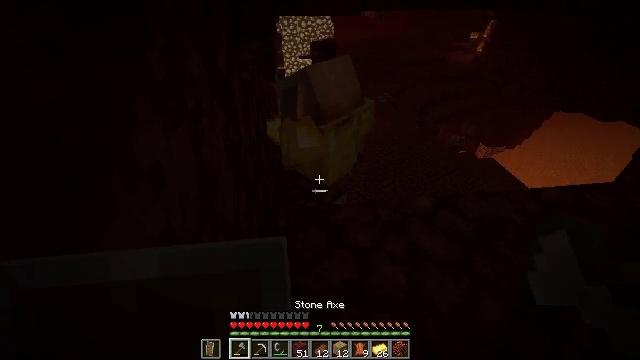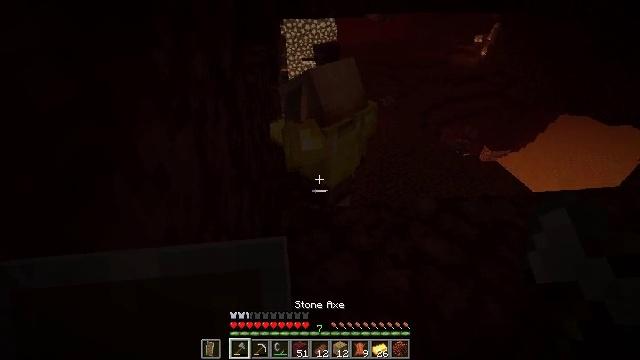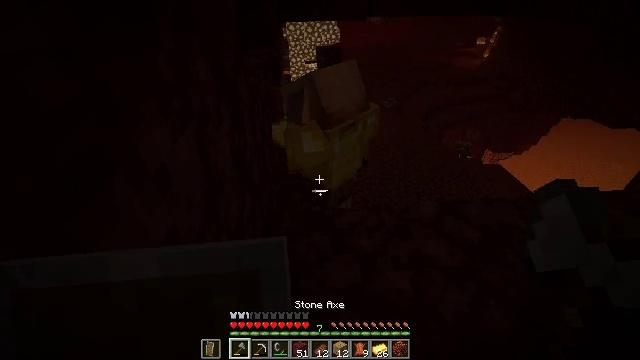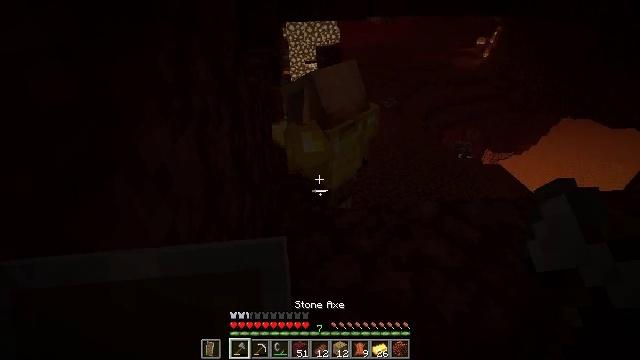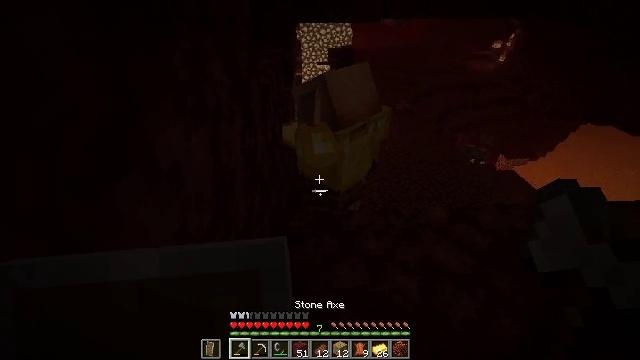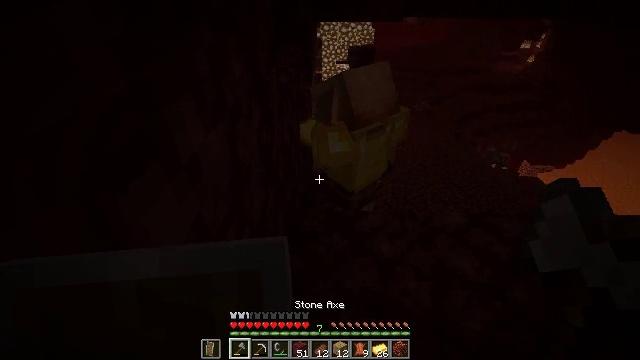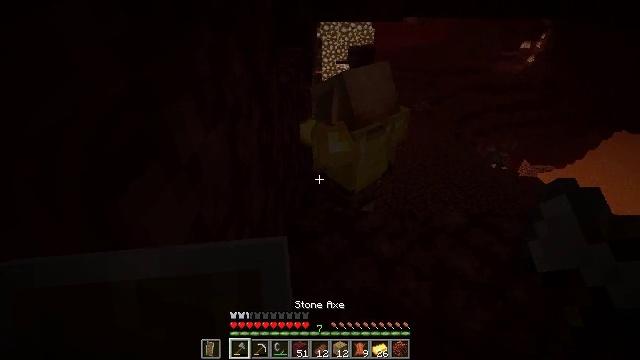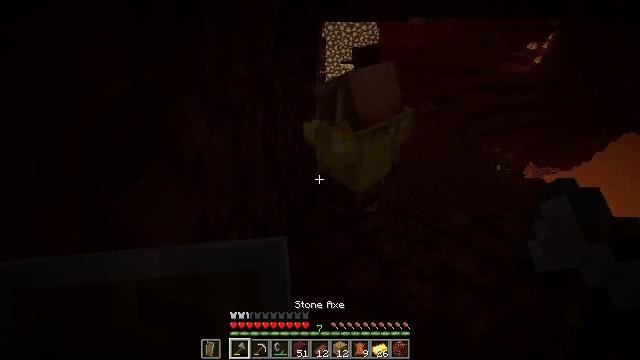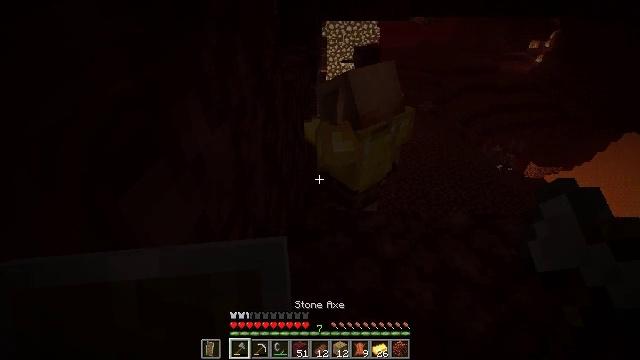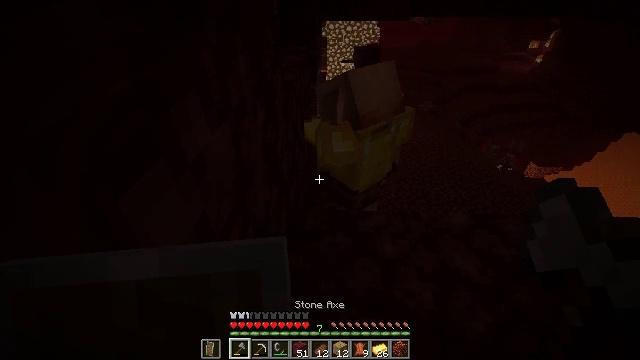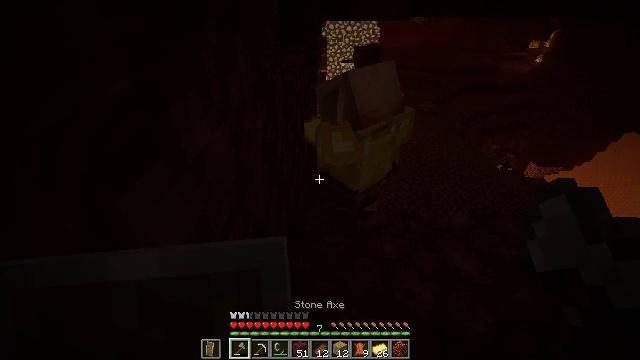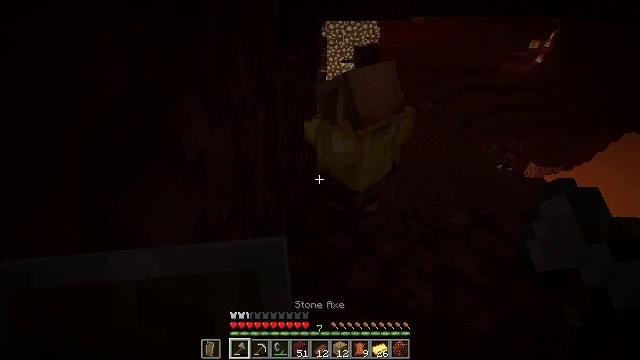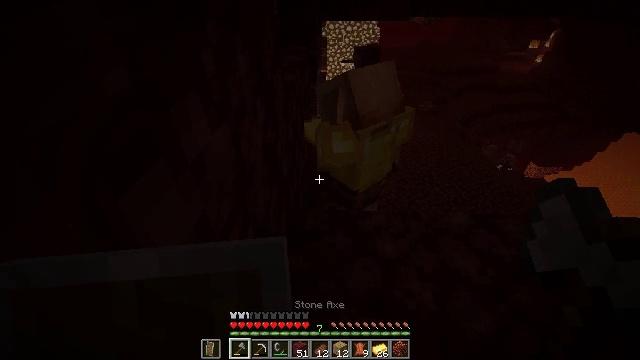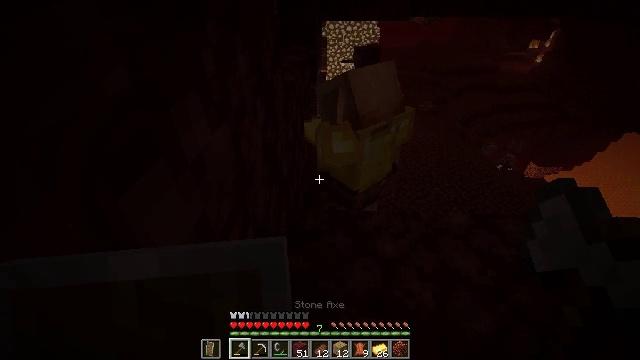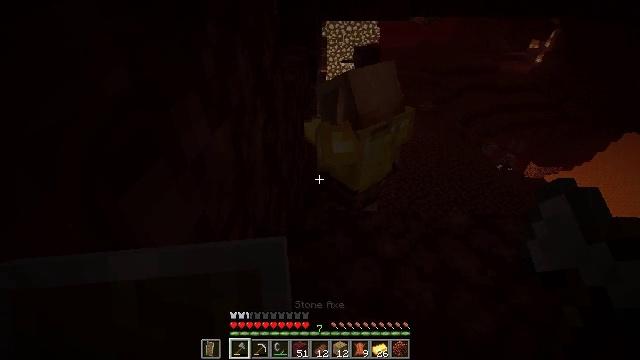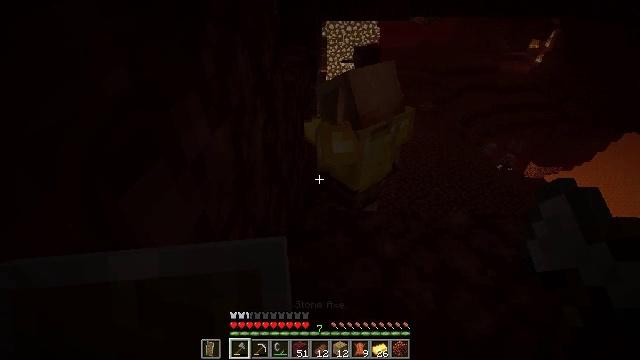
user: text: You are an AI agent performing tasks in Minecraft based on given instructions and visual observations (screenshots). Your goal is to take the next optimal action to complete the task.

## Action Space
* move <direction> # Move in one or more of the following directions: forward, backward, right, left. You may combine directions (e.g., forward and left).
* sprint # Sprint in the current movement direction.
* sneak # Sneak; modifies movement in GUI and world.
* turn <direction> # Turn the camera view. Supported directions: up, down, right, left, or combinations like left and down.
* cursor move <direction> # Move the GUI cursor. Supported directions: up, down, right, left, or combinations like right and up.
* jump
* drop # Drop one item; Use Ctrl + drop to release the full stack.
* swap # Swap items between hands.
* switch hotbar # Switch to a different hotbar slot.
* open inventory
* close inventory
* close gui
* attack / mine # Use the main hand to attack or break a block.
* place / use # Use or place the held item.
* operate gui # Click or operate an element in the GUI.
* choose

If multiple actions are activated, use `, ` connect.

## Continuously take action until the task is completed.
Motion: motion action
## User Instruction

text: Drop a gold ingot.
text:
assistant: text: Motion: no_op
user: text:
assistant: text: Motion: no_op
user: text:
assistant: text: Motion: no_op
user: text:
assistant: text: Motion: turn left
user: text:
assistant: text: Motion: turn left
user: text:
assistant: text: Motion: no_op
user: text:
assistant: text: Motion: no_op
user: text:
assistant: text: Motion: no_op
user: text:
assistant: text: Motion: no_op
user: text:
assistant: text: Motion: no_op
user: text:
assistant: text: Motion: no_op
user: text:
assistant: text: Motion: no_op
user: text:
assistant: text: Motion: no_op
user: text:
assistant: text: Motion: no_op
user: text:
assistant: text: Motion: no_op
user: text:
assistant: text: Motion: no_op
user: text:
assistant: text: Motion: no_op
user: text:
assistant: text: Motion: no_op
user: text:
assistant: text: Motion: no_op
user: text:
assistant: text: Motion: no_op
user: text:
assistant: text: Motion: no_op
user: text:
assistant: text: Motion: no_op
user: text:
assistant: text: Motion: no_op
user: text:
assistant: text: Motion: no_op
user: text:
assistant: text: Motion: no_op
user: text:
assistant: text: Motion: no_op
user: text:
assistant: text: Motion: no_op
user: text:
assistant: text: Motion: no_op
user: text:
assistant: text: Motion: no_op
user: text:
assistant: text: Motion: no_op